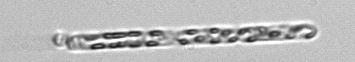
Label: Dactyliosolen_fragilissimus